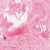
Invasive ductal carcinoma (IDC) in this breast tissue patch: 0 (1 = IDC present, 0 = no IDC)